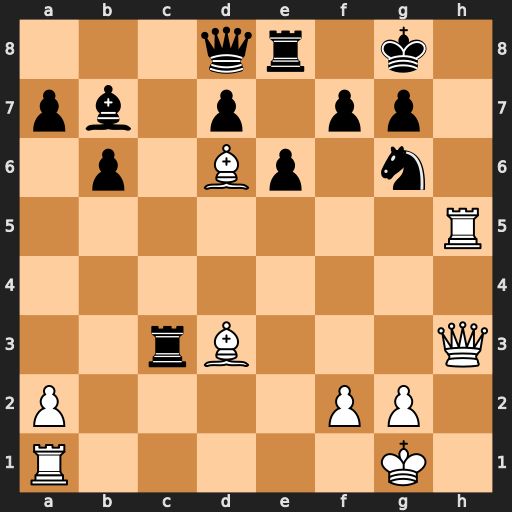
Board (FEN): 3qr1k1/pb1p1pp1/1p1Bp1n1/7R/8/2rB3Q/P4PP1/R5K1
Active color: w
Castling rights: -
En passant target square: -
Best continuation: Rh8+ Nxh8 Bh7#